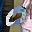
Label: 0